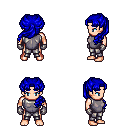
a pixel art fantasy rpg character, male body template, human, light skin, steel chest armor, metal pants, blue princess hairstyle, metal gloves, four views (front, back, left, right), 2x2 character sprite sheet, small pixel art, hard edges, no anti-aliasing